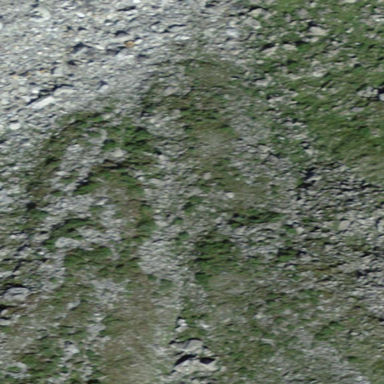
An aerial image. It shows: Scree landscape.